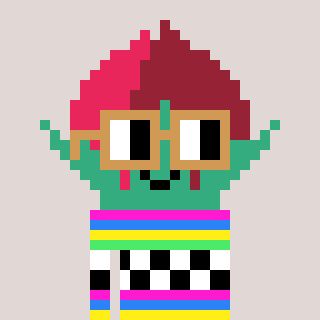
a pixel art character with square brown glasses, a rosebud-shaped head and a grayscale-colored body on a warm background